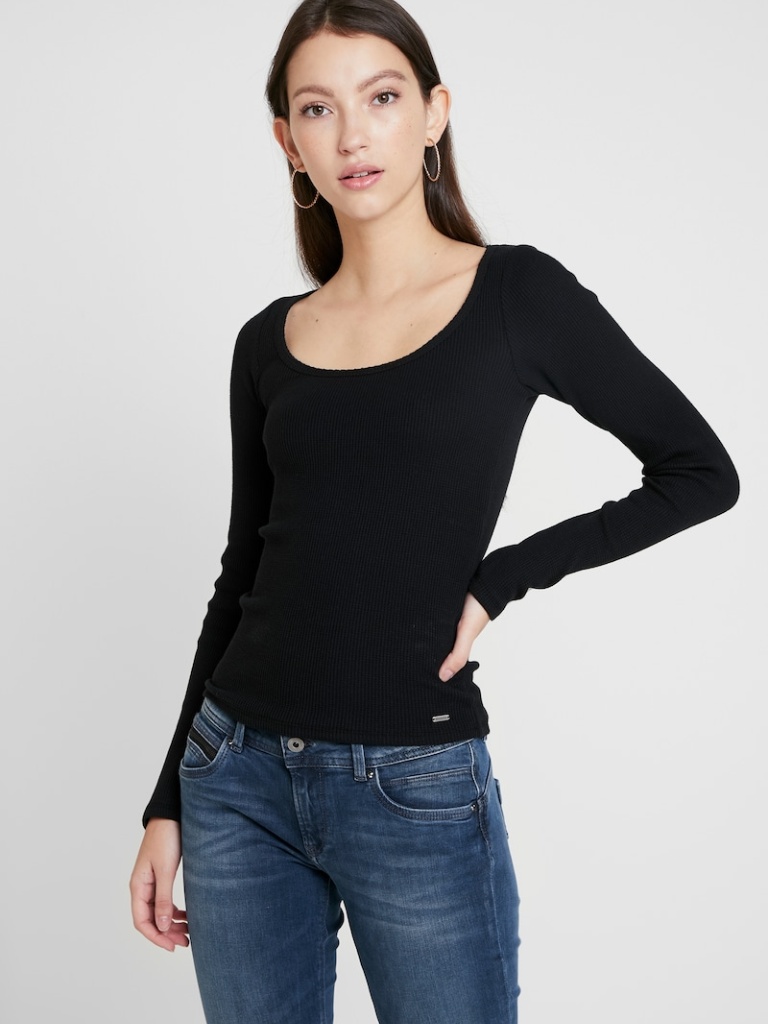
cotton tight a long-sleeved with the sleeves down hip length Untucked scoop top